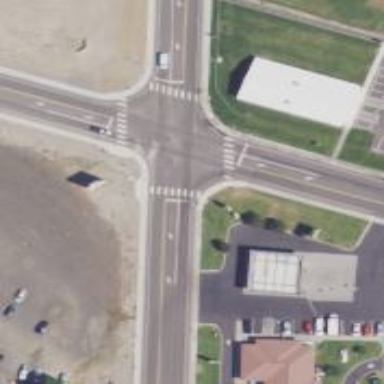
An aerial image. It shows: Road with stop sign.